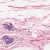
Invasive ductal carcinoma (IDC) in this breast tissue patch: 0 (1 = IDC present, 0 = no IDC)